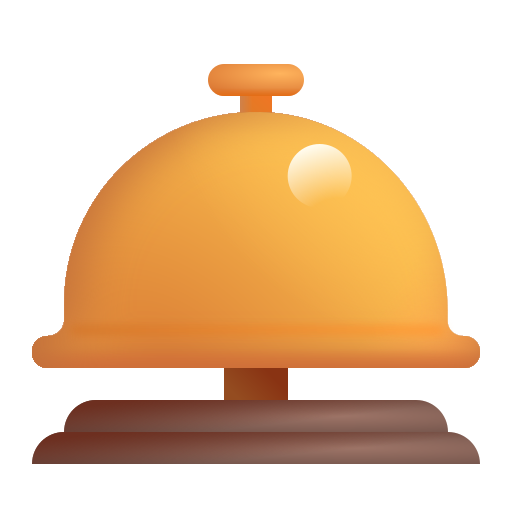
bellhop bell color